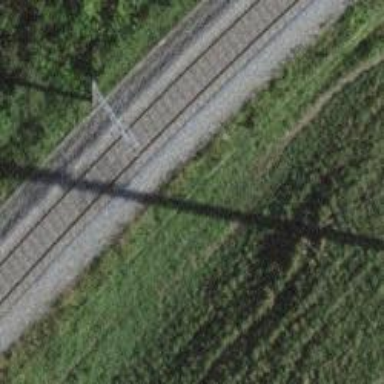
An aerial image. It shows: Single-track electrified railway with contact line.